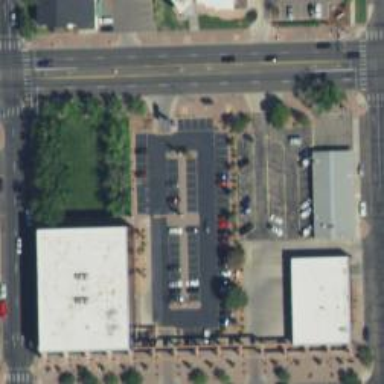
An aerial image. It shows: Parking space.